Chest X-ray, AP view. Patient: 61 years old, sex M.
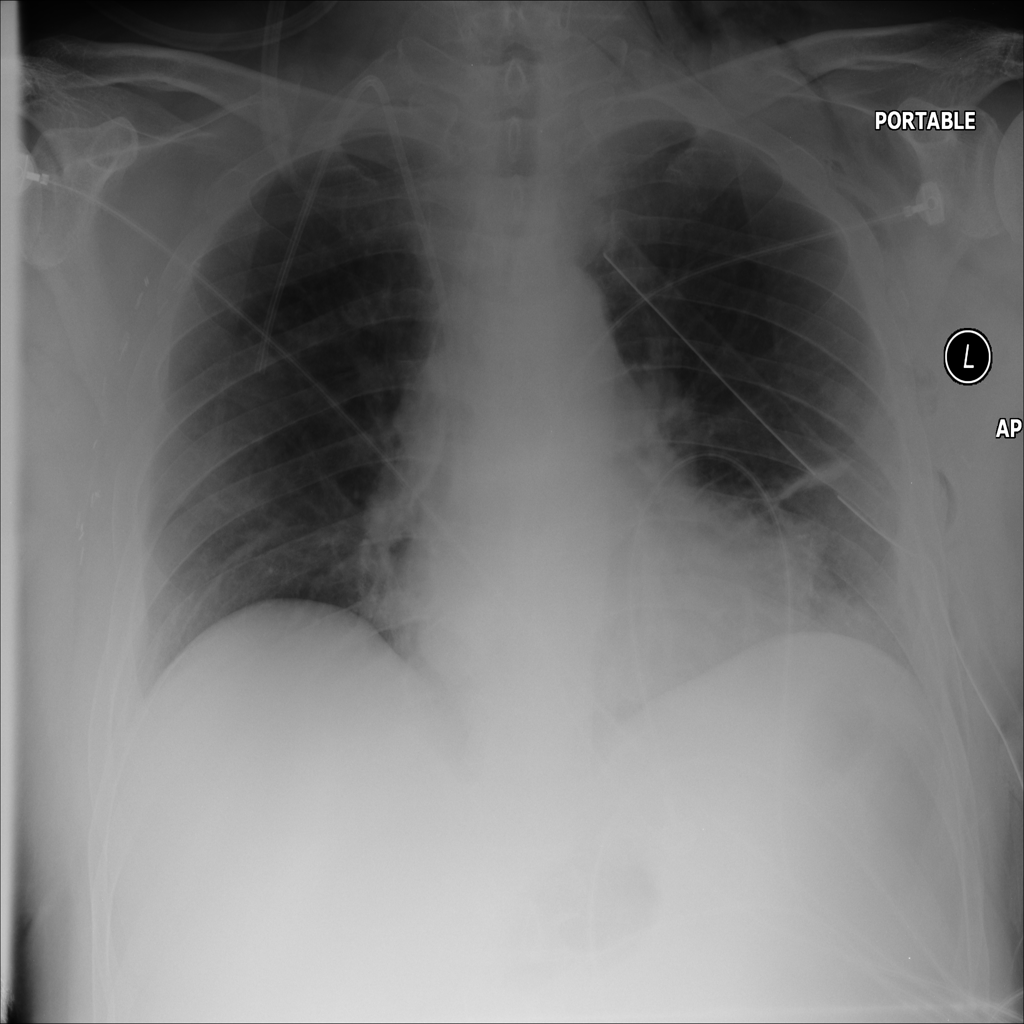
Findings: Atelectasis, Emphysema, Mass